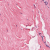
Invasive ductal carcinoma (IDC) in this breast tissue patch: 0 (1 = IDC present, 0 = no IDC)